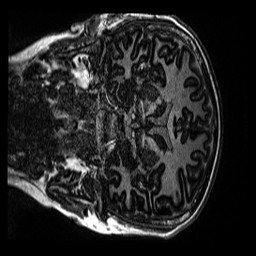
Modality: MP2RAGE
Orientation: coronal
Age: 11
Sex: male
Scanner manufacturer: siemens
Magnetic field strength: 3 T
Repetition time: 4 s
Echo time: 0.00299 s